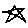
Label: star